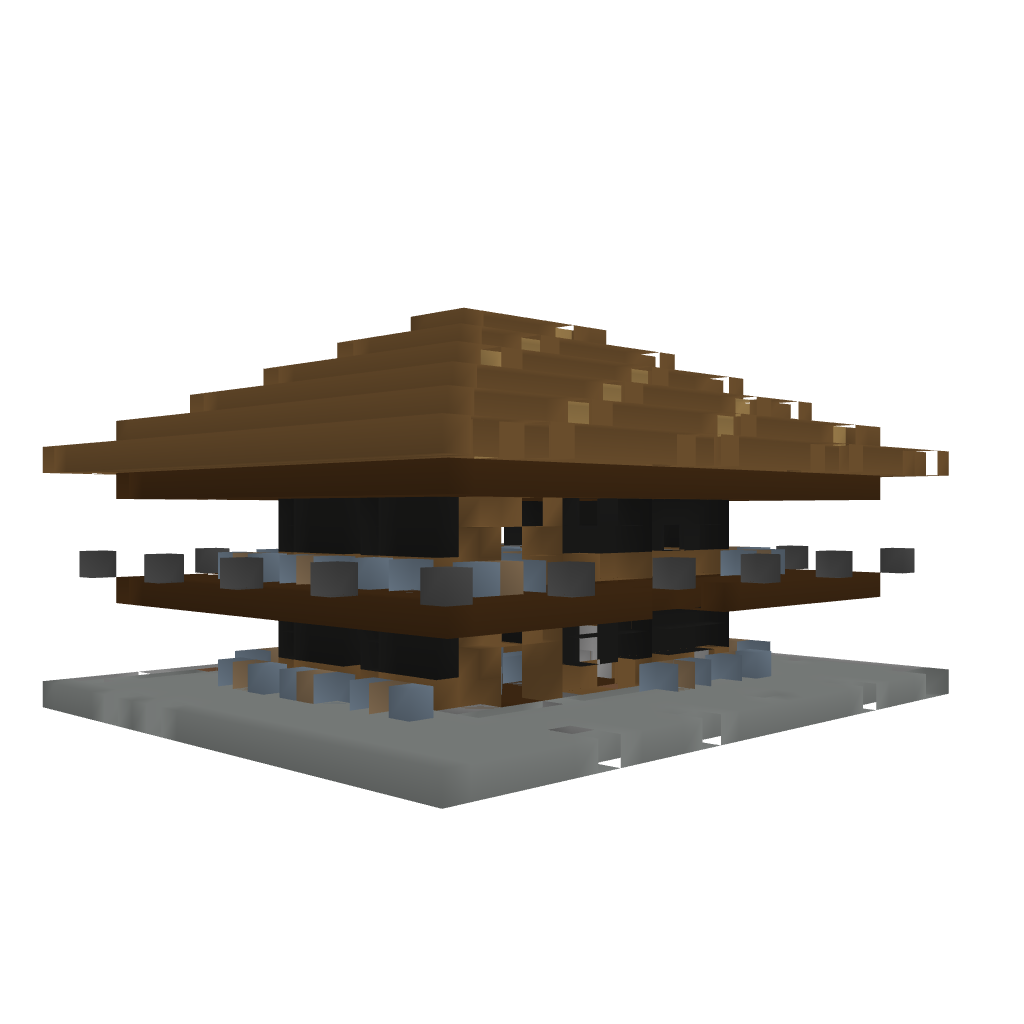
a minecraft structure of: Bar &amp; Restaurant By: jjcash